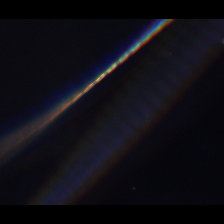
Taxon: Psuedo-nitzschia
Group: Diatoms